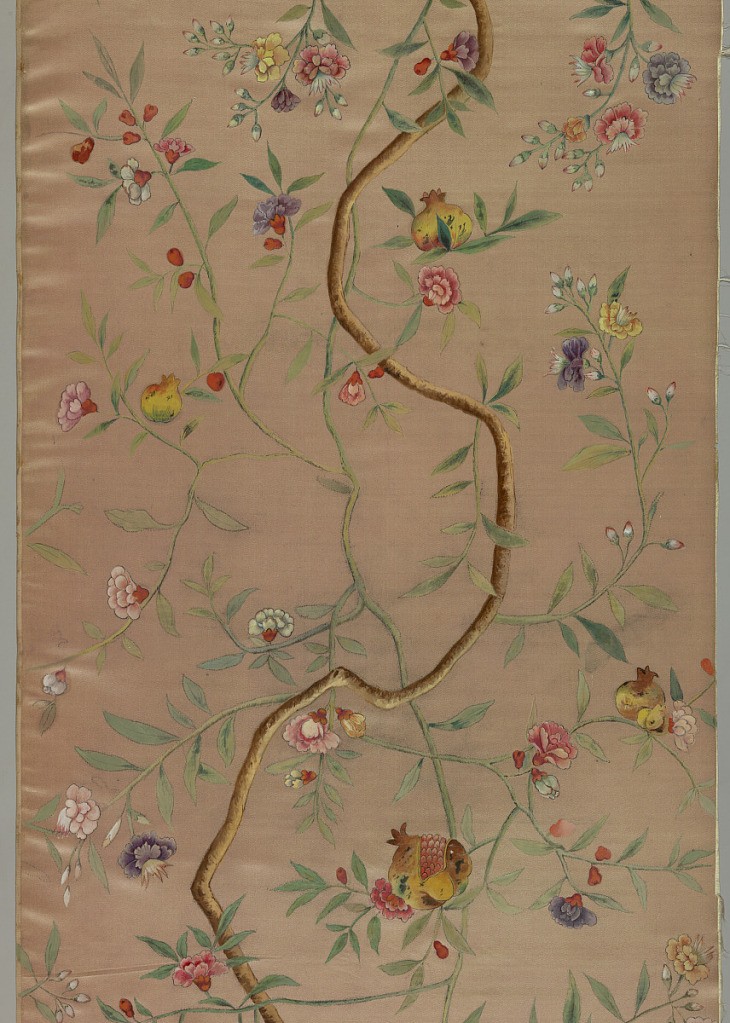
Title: Fragment
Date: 18th century
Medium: silk Technique: painted on tabby weave
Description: Flowering branches with pomegranates painted in polychrome. A curved stem runs through the center.